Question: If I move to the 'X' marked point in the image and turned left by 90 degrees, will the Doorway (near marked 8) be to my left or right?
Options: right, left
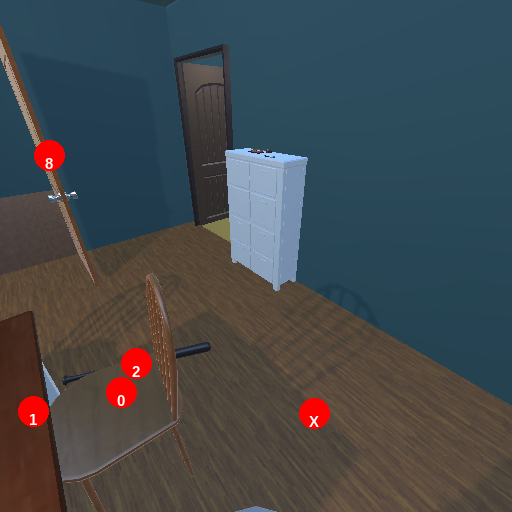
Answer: right